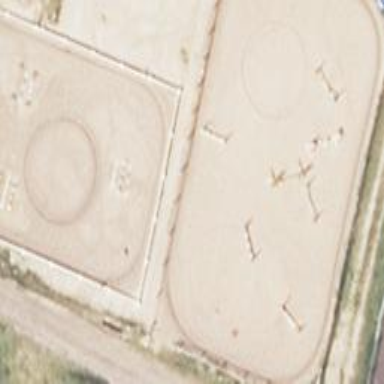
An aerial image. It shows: Equestrian pitch for leisure land use.